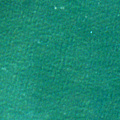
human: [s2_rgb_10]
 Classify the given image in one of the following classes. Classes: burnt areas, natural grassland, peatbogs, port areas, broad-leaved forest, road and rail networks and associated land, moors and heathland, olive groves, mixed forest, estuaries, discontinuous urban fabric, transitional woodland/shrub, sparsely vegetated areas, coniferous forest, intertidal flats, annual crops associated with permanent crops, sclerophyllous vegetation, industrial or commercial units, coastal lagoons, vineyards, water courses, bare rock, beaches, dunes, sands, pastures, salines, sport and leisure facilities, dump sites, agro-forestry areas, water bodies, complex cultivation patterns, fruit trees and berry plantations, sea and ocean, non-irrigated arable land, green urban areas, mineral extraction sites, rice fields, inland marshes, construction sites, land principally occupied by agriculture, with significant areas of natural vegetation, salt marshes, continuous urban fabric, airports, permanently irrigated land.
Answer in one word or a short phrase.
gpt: sea and ocean